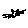
Label: cat